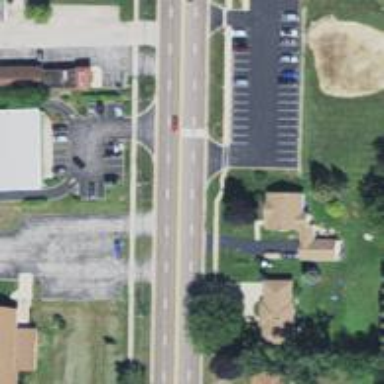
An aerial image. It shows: Unmarked road crossing.